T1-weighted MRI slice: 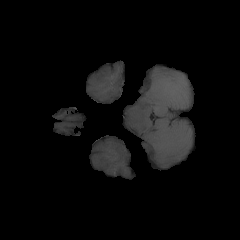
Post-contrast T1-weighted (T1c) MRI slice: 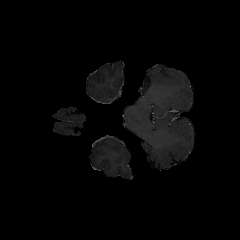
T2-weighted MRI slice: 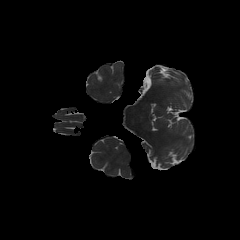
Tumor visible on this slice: no